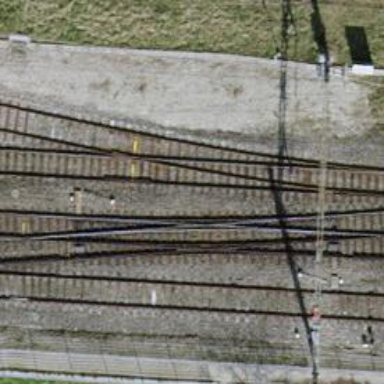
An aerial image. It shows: Railway switch.